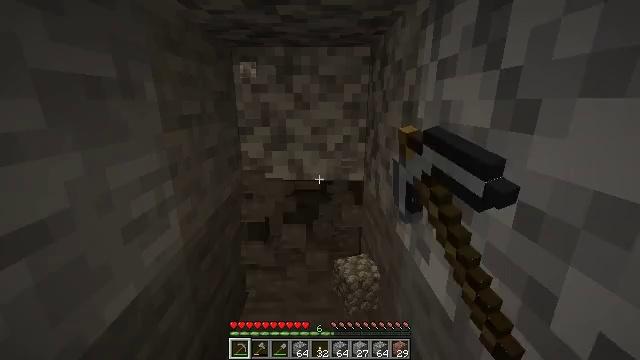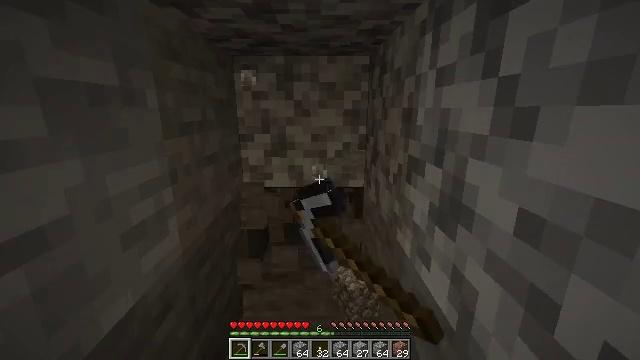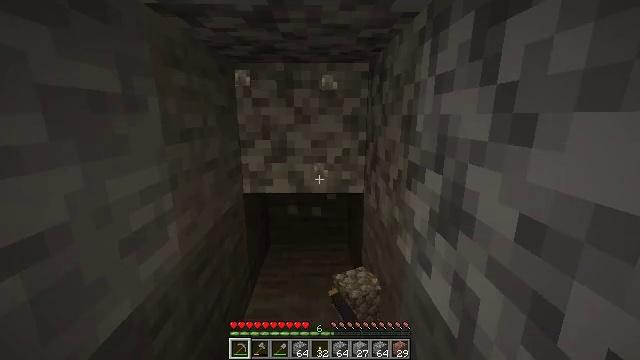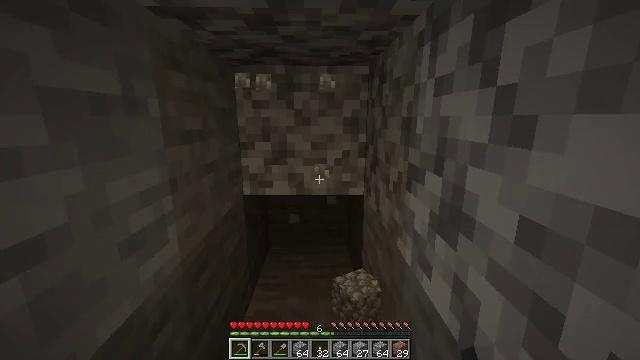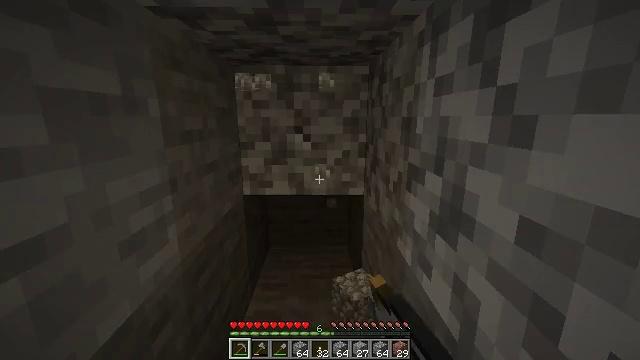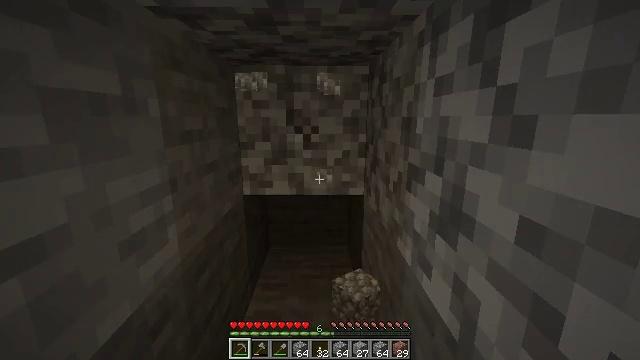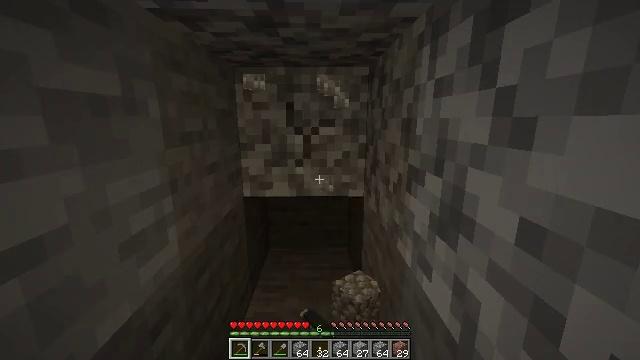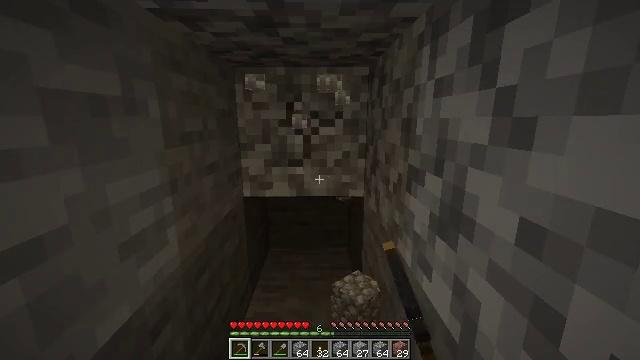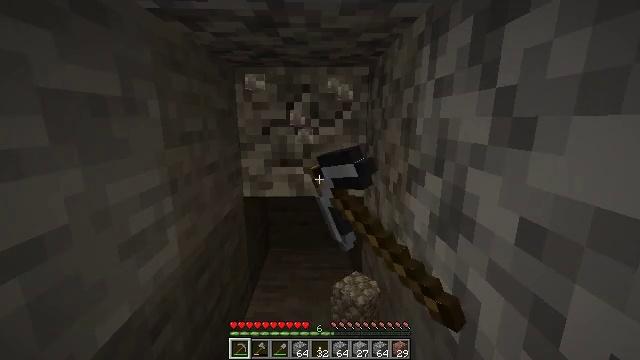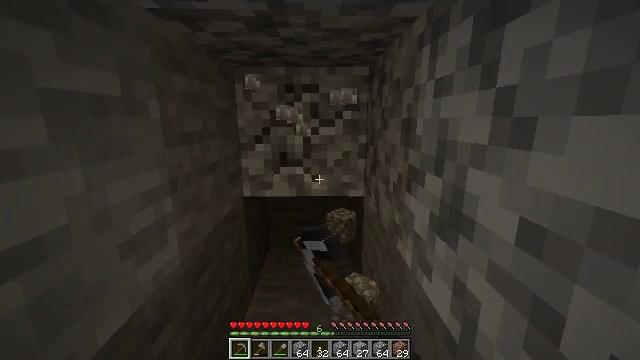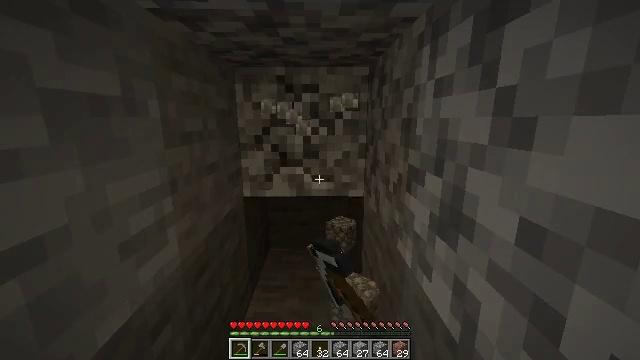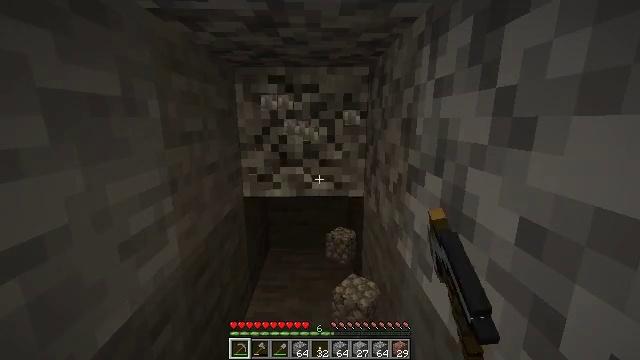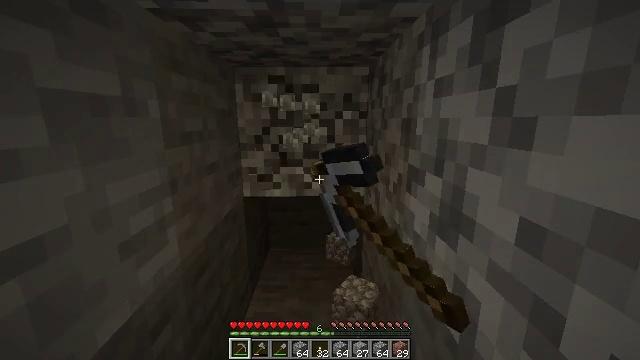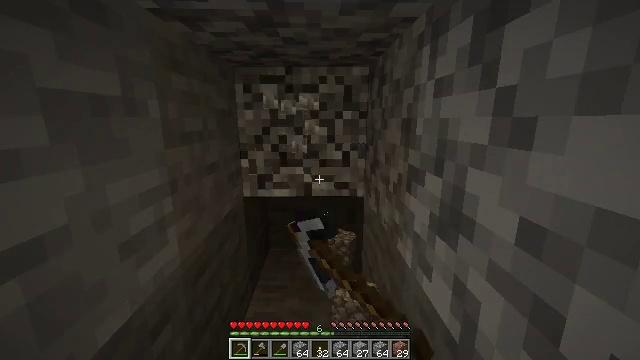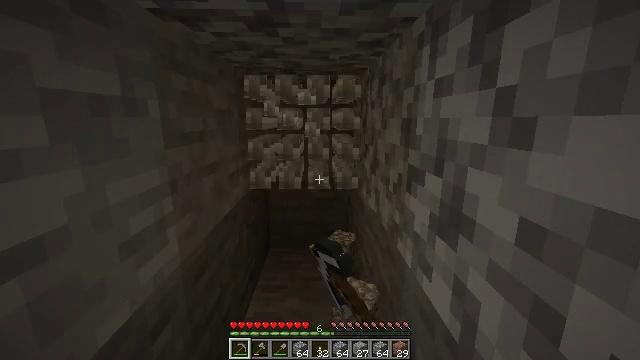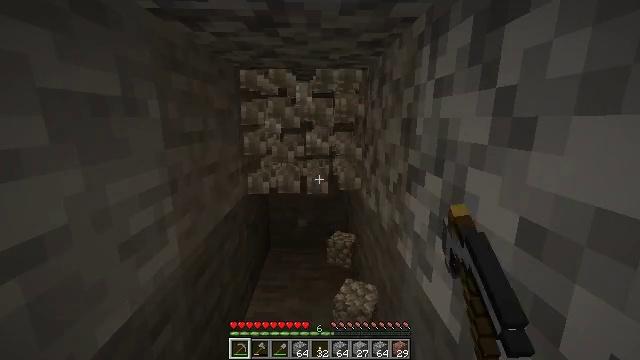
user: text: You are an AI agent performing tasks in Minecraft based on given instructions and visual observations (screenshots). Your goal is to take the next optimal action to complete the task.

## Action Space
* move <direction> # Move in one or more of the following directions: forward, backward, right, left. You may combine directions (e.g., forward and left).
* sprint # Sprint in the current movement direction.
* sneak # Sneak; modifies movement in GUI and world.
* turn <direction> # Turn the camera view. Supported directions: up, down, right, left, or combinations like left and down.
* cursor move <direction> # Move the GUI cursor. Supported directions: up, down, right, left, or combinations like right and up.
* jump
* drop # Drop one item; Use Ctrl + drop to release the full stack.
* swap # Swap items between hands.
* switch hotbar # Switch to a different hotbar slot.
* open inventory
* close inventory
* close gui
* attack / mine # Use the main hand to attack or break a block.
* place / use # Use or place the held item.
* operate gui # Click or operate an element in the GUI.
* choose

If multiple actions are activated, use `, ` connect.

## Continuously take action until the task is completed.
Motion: motion action
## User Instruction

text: Excavate some diorite.
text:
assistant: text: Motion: turn up, attack / mine
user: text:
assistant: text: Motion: turn up, attack / mine
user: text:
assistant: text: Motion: attack / mine
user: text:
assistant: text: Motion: attack / mine
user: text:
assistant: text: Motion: attack / mine
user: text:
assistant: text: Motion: attack / mine
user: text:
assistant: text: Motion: attack / mine
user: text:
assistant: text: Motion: attack / mine
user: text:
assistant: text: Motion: attack / mine
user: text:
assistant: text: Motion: attack / mine
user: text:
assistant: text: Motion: attack / mine
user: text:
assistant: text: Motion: attack / mine
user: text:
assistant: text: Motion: attack / mine
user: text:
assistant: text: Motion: attack / mine
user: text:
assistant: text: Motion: attack / mine
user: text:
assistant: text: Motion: attack / mine
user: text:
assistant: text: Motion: attack / mine
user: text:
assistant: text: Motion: attack / mine
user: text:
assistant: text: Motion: attack / mine